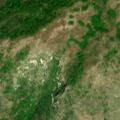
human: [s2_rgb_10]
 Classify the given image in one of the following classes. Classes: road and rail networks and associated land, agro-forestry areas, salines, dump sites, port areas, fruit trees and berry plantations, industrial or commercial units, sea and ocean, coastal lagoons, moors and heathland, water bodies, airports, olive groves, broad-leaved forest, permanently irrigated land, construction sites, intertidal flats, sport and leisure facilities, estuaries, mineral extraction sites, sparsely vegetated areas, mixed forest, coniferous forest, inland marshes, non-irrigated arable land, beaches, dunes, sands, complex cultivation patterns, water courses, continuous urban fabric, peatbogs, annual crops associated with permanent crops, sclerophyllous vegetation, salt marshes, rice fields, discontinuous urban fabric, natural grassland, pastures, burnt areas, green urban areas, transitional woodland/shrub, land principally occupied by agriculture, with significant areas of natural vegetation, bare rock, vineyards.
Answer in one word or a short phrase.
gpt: broad-leaved forest, natural grassland, transitional woodland/shrub